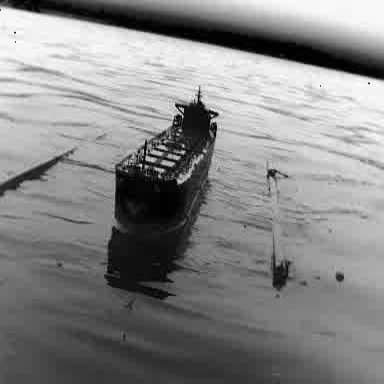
There is a liner in the infrared image.